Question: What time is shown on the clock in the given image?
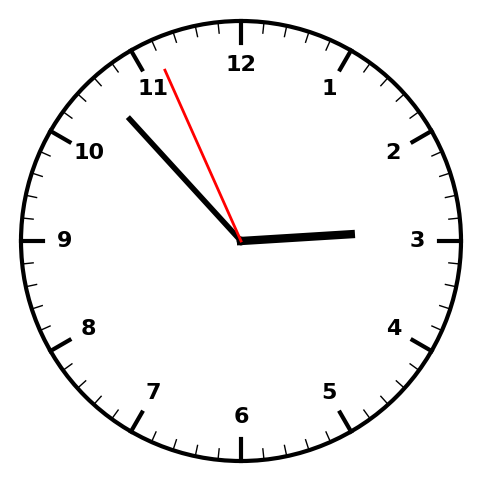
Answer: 02:52:56